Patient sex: M
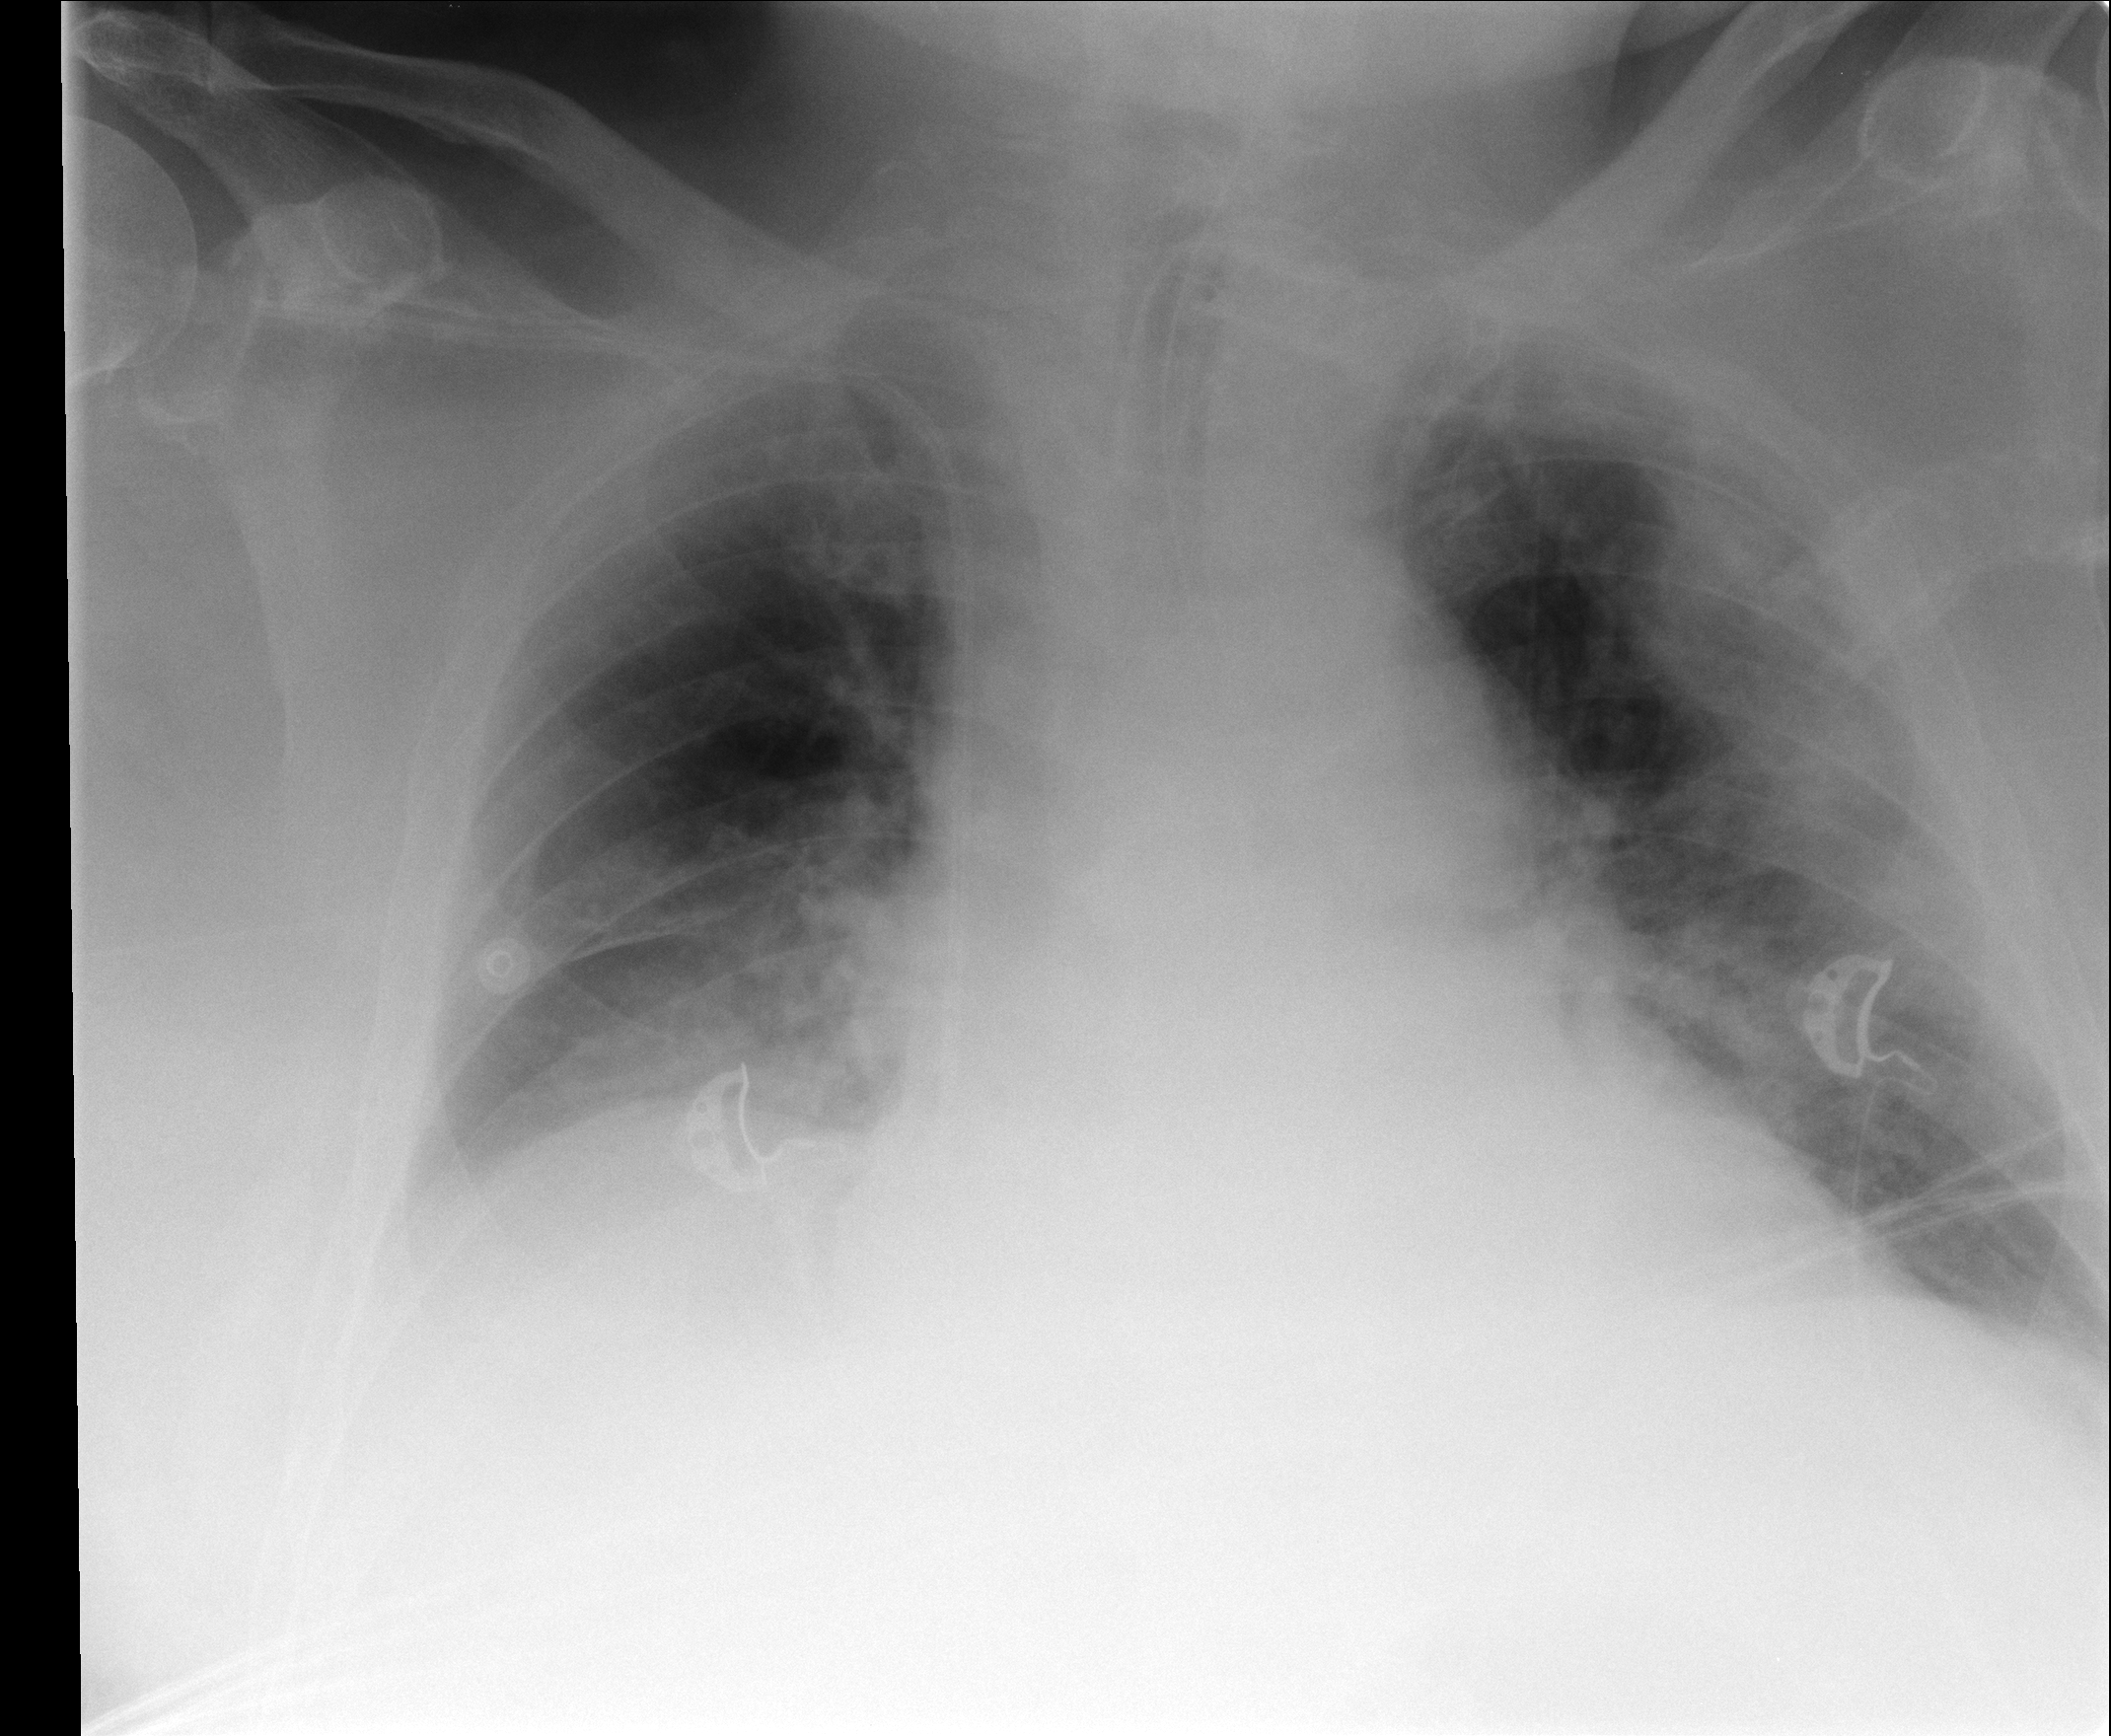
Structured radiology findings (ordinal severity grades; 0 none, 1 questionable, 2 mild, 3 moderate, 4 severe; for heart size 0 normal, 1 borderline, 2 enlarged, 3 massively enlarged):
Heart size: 2
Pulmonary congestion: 2
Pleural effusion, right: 2
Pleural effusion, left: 2
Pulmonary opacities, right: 0
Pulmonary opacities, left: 0
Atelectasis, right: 2
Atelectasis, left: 2